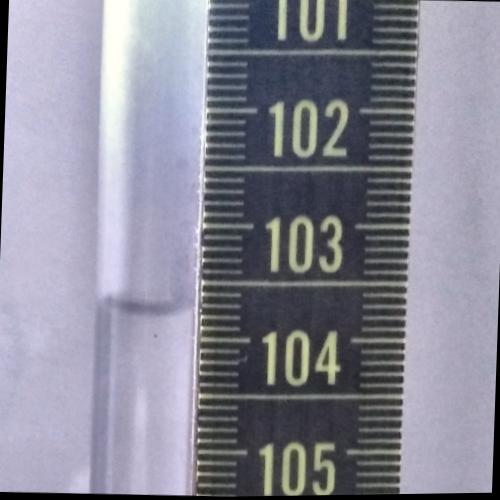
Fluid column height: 103.7 cm